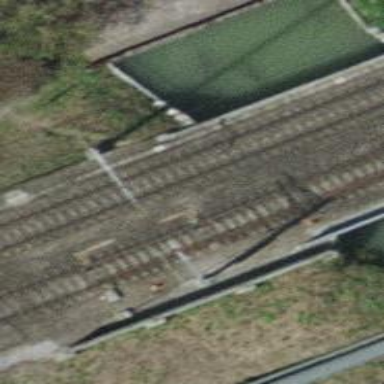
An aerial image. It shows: Bridge with single railway track electrified by contact line.